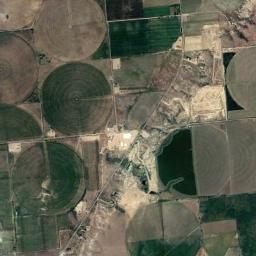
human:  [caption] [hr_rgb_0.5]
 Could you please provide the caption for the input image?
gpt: The circular farmland on the left is green .

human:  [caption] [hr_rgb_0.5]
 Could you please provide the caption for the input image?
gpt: Several circular farmlands with different colors are on the wasteland .

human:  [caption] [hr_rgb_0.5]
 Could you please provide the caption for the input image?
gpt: Some green circle farmland are in the bare land .

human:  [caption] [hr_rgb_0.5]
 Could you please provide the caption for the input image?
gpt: Several green, Yellow-brown mixed circular fields, Including semicircles .

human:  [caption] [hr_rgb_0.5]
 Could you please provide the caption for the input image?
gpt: There are some circular farmlands and rectangle farmlands distributed irregularly .